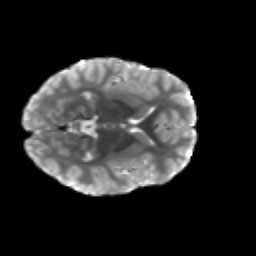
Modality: T2w
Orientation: axial
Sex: male
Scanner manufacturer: siemens
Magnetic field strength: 3 T
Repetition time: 5 s
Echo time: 0.071 s